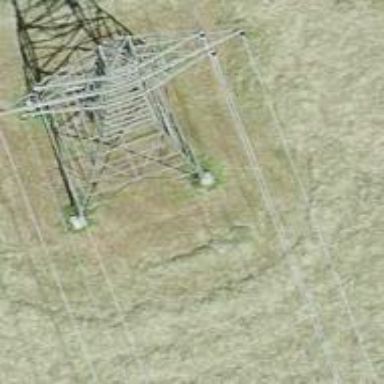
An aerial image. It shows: Power tower.